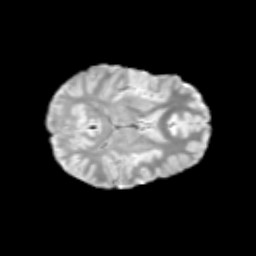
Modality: T2w
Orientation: axial
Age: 12
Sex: female
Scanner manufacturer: siemens
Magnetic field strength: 3 T
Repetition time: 3.8 s
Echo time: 0.07 s